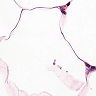
Metastatic tissue present: no